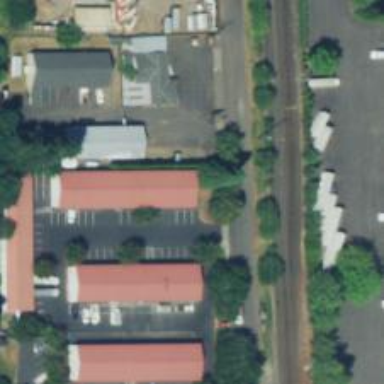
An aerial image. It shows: Manufacturer.